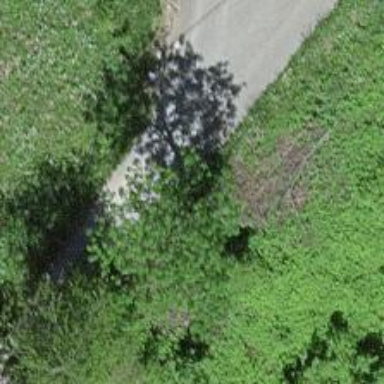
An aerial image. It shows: Unpaved unclassified road with grade2 tracktype.